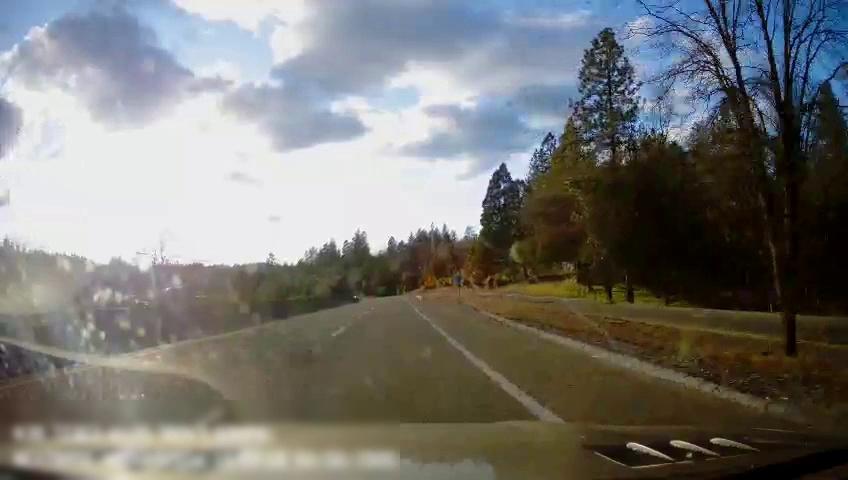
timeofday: Day
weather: Sunny
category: Drivable Space
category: Drivable Space
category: Lanes | Alternate Lane
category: Lanes | Current Lane
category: Lanes | Current Lane